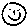
Label: smiley face